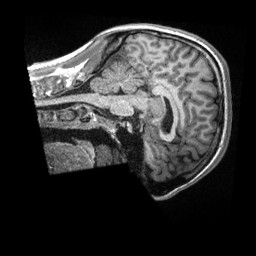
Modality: T1w
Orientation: sagittal
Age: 28
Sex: male
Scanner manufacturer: siemens
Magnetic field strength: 3 T
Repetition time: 2.3 s
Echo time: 0.00288 s